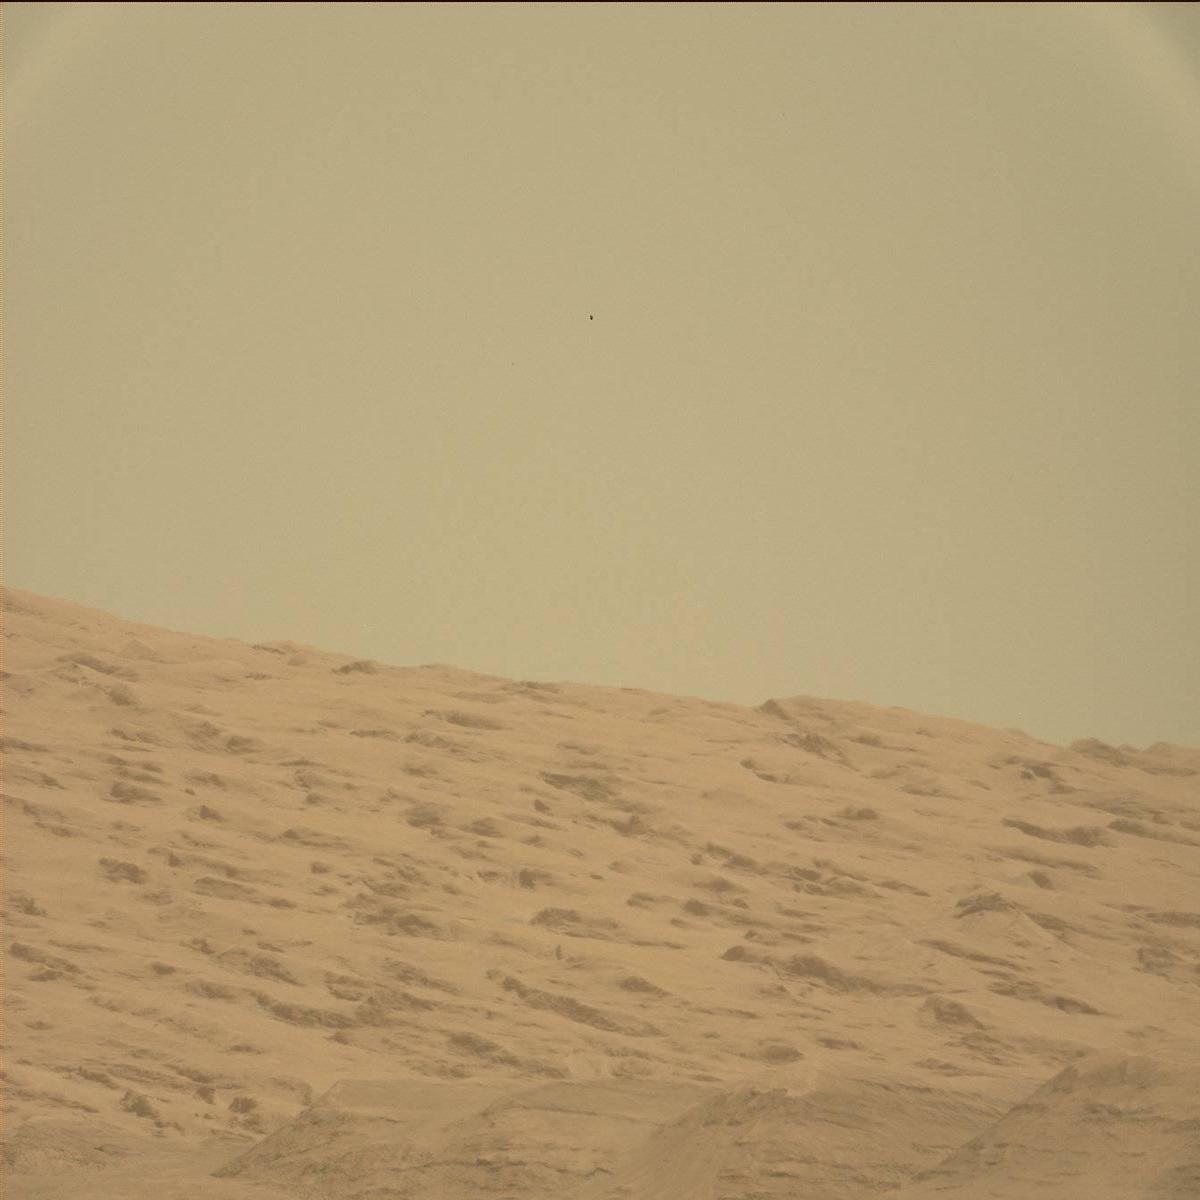
Terrain classes present: Ridge, Sky